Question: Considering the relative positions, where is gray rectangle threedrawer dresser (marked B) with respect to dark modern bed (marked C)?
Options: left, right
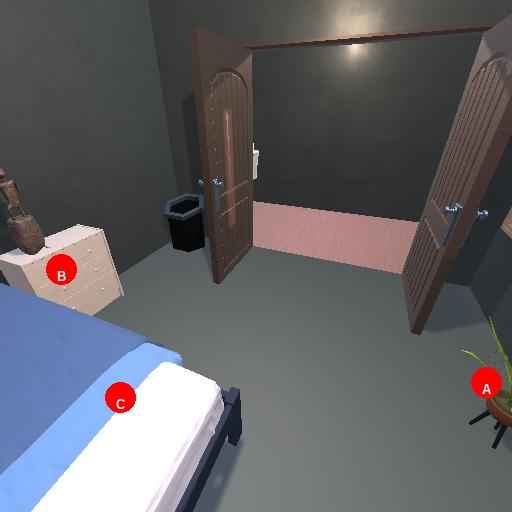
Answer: left